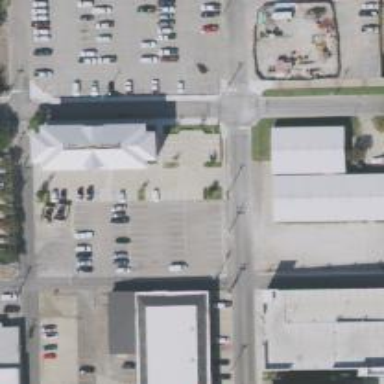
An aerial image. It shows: Parking space.